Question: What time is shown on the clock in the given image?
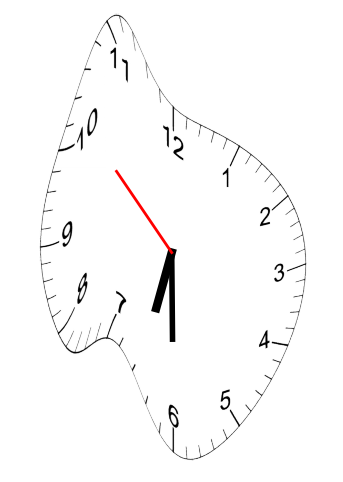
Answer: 06:29:52